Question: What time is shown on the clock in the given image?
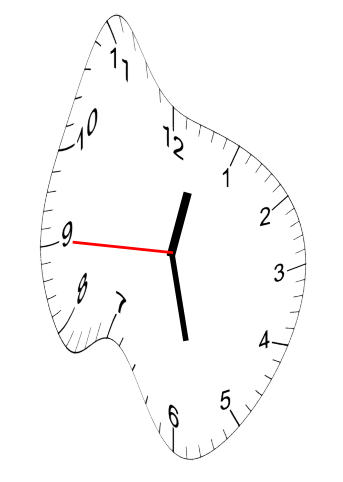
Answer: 12:27:45